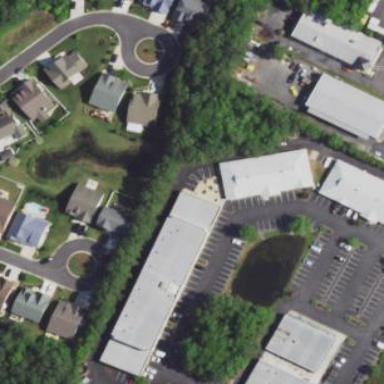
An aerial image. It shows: Commercial building.